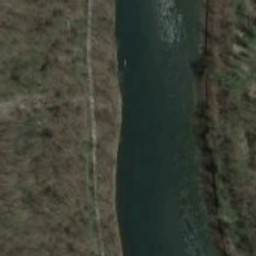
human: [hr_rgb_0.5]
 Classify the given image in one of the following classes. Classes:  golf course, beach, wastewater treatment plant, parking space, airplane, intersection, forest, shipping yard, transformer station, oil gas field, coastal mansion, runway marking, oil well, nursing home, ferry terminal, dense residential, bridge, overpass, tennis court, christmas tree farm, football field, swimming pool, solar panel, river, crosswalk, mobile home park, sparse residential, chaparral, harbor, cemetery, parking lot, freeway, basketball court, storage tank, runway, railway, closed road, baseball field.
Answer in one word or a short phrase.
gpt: river